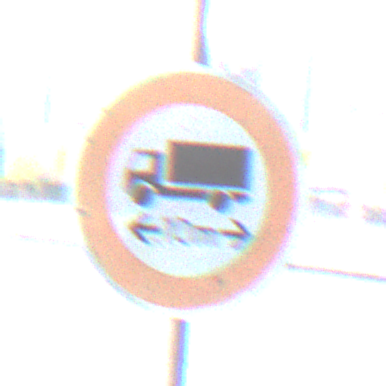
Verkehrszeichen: TatsaechlicheLaenge
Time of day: SunriseSunset
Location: Outdoor (Urban)
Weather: PartlyCloudy
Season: NotSpecified
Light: Natural